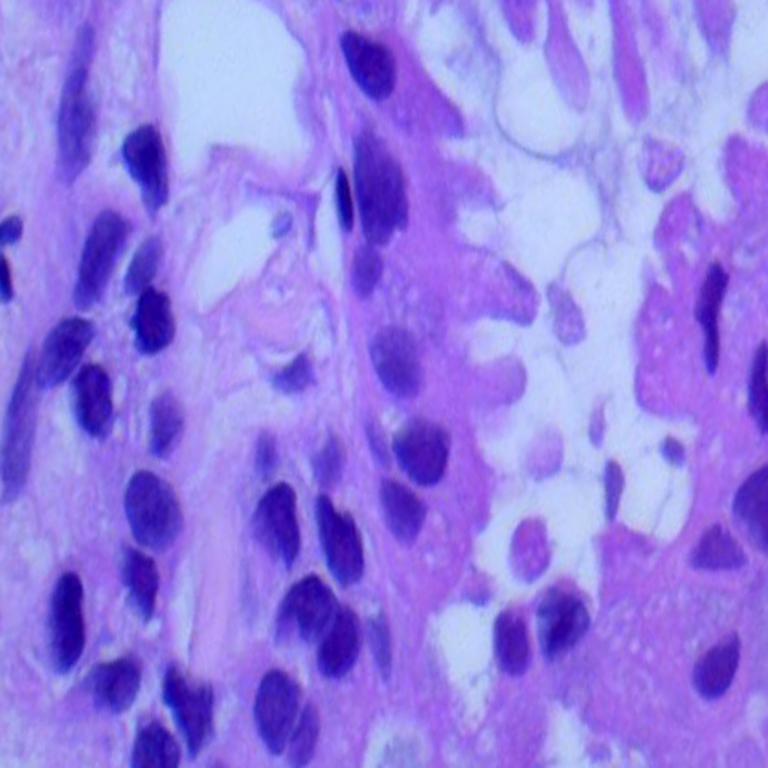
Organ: lung
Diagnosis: adenocarcinomas